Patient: sex M, age 75
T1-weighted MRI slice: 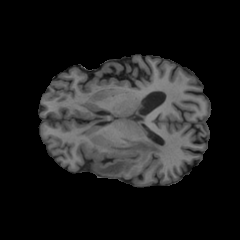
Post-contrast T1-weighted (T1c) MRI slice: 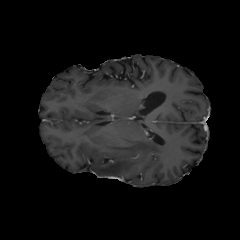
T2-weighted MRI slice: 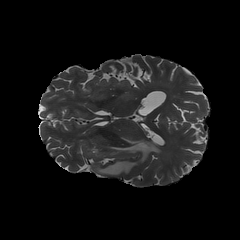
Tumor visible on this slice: yes
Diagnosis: Glioblastoma, IDH-wildtype
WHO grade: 4